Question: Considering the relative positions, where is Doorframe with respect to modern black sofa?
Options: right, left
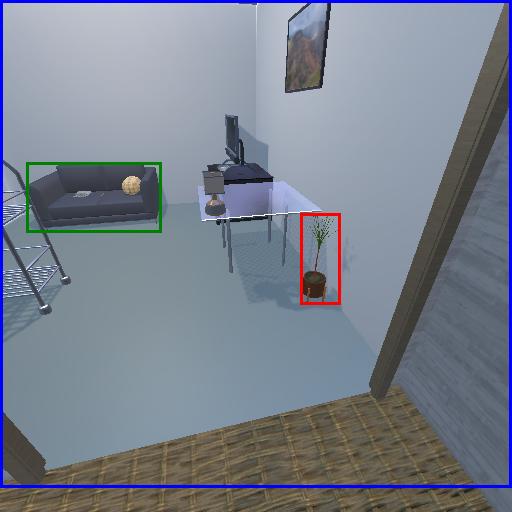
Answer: right